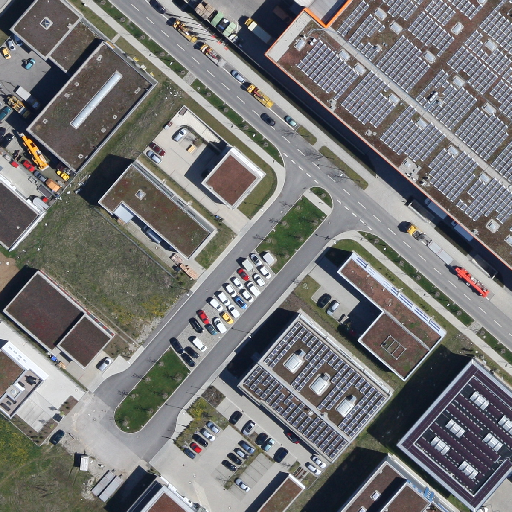
Referring expression: vehicle in the parking area